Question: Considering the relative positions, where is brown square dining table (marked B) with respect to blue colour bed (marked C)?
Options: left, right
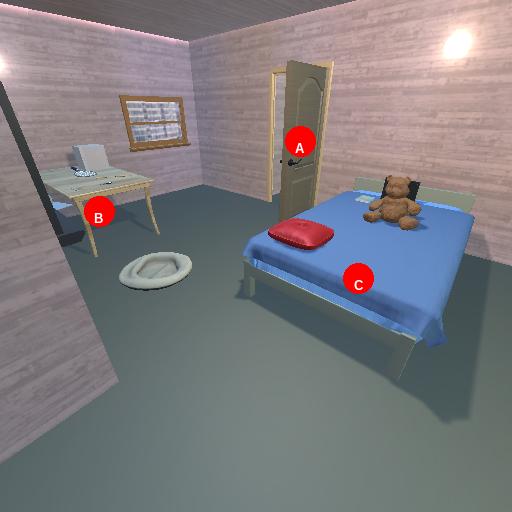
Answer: left